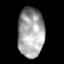
Tissue: lung
Cell type: Epithelial cells
Senescence score: 0.2276
Nuclear area (px): 1281
Mean DAPI intensity: 164.037